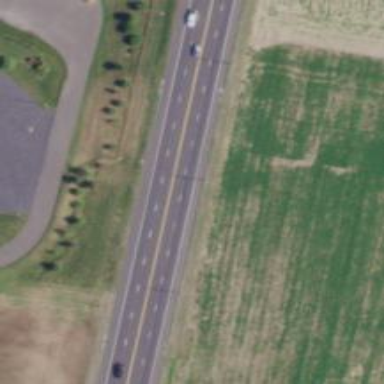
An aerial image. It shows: Trunk highway.